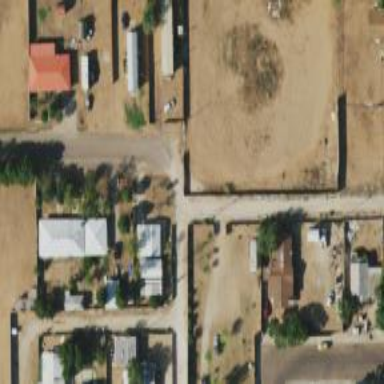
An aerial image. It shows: Alleyway designated as service road.